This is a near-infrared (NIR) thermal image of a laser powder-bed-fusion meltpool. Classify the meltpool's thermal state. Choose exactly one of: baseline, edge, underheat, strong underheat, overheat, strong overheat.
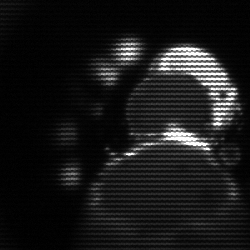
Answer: baseline